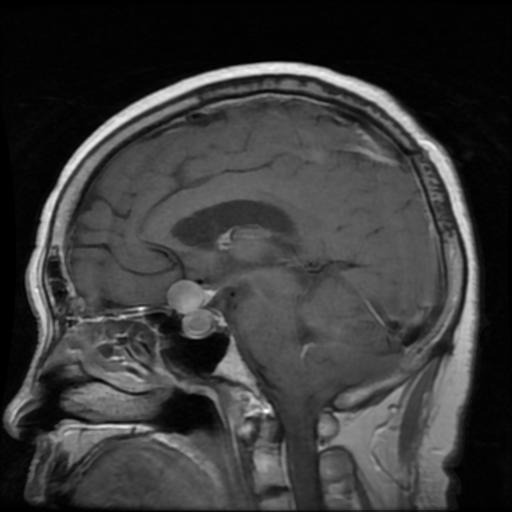
Label: pituitary